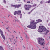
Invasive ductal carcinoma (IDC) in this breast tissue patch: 1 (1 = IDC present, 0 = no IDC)